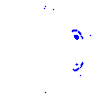
Particle: electron